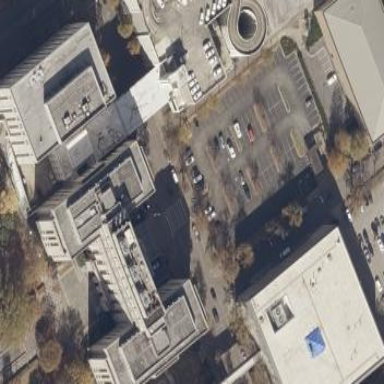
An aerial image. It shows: Courthouse building.